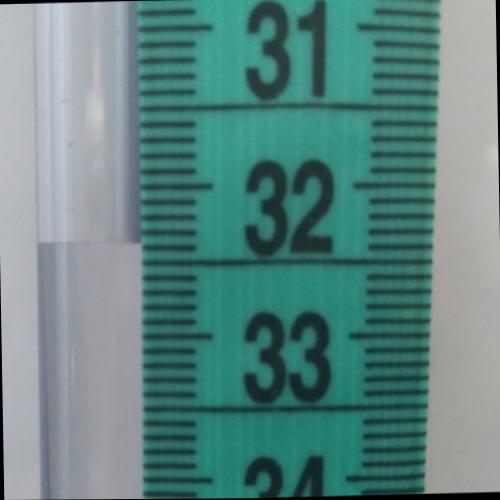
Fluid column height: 32.4 cm